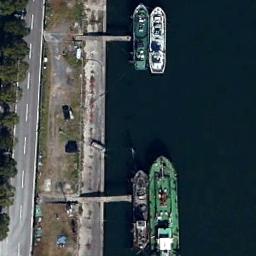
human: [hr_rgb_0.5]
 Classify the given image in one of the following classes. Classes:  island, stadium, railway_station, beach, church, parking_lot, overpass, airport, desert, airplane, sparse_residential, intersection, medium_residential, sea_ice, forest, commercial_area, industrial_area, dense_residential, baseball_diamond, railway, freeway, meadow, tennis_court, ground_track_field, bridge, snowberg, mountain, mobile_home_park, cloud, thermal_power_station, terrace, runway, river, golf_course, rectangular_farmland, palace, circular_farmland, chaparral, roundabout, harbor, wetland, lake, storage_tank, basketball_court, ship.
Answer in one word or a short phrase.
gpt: ship